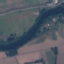
Land use / land cover class: River